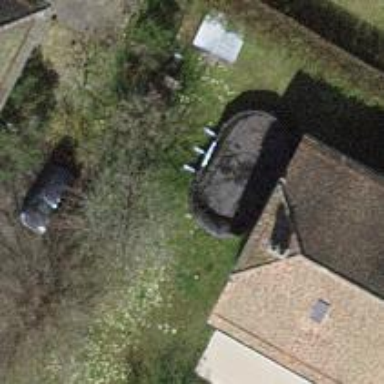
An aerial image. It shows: Deciduous broadleaved tree in garden.